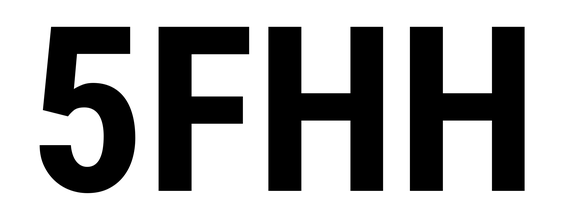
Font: Roboto_Condensed_Bold